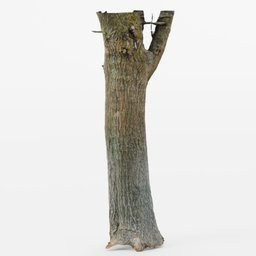
Label: nature